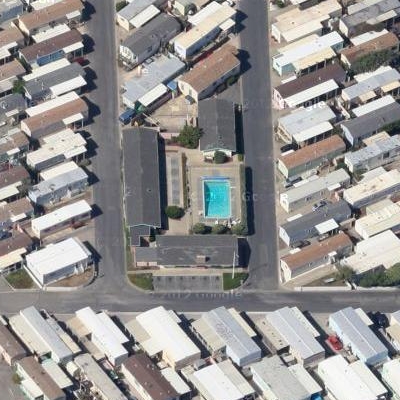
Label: fResident